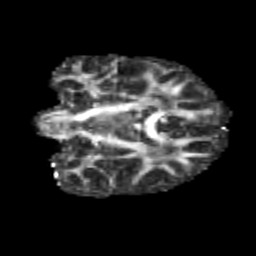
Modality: FA
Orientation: coronal
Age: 11
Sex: female
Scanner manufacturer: siemens
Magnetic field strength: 3 T
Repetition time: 3.8 s
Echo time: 0.07 s